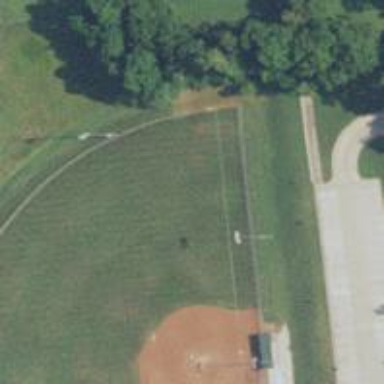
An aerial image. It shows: Softball pitch for leisure and sport activities.